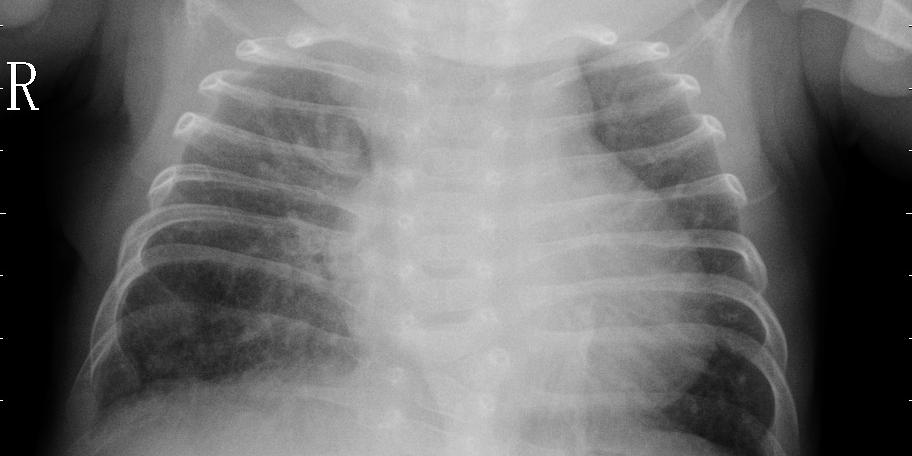
Diagnosis: PNEUMONIA